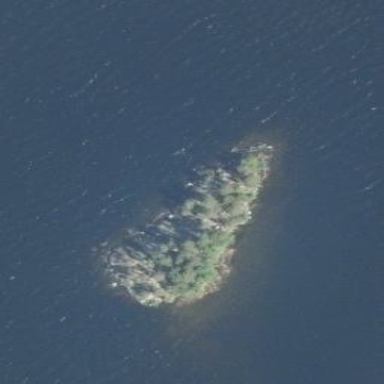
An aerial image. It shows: Image showing island.